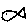
Label: fish